Chest X-ray:
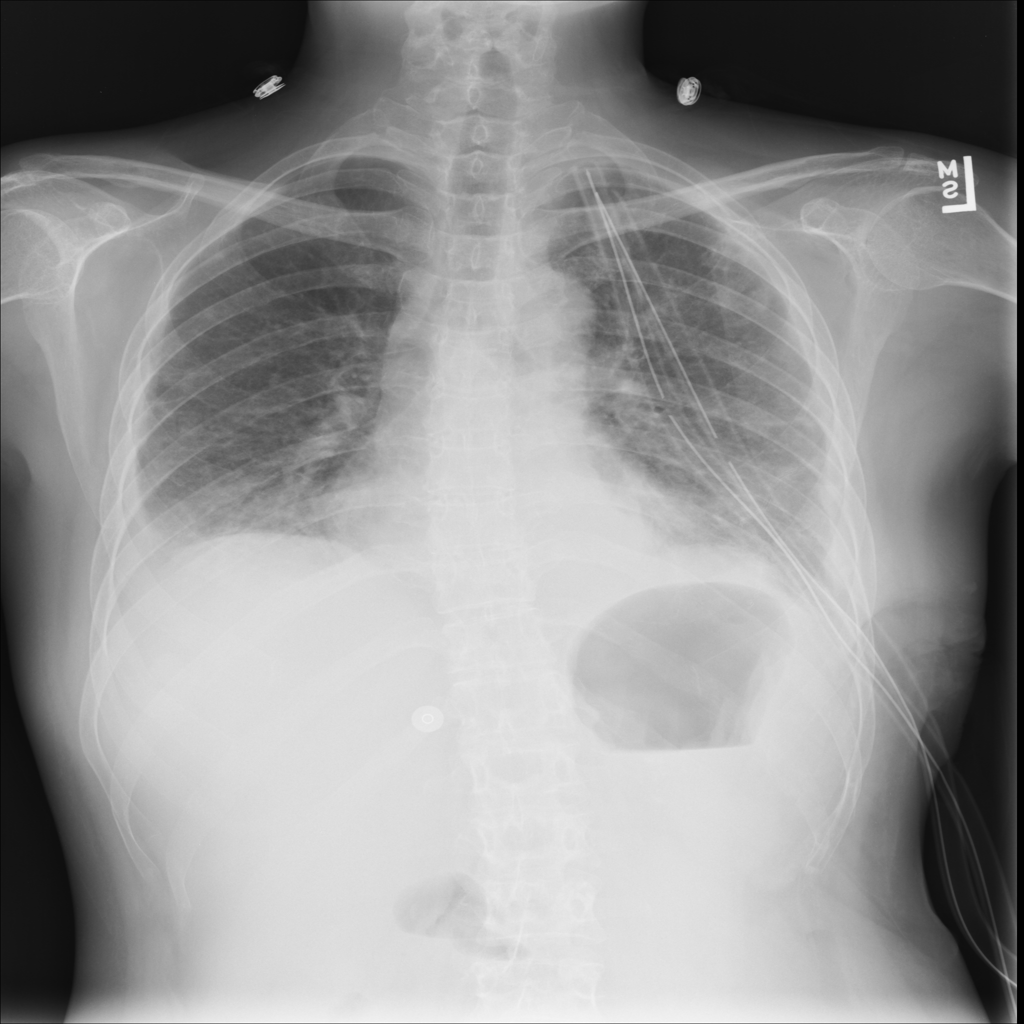
Findings: Consolidation, Effusion
No abnormal finding: no